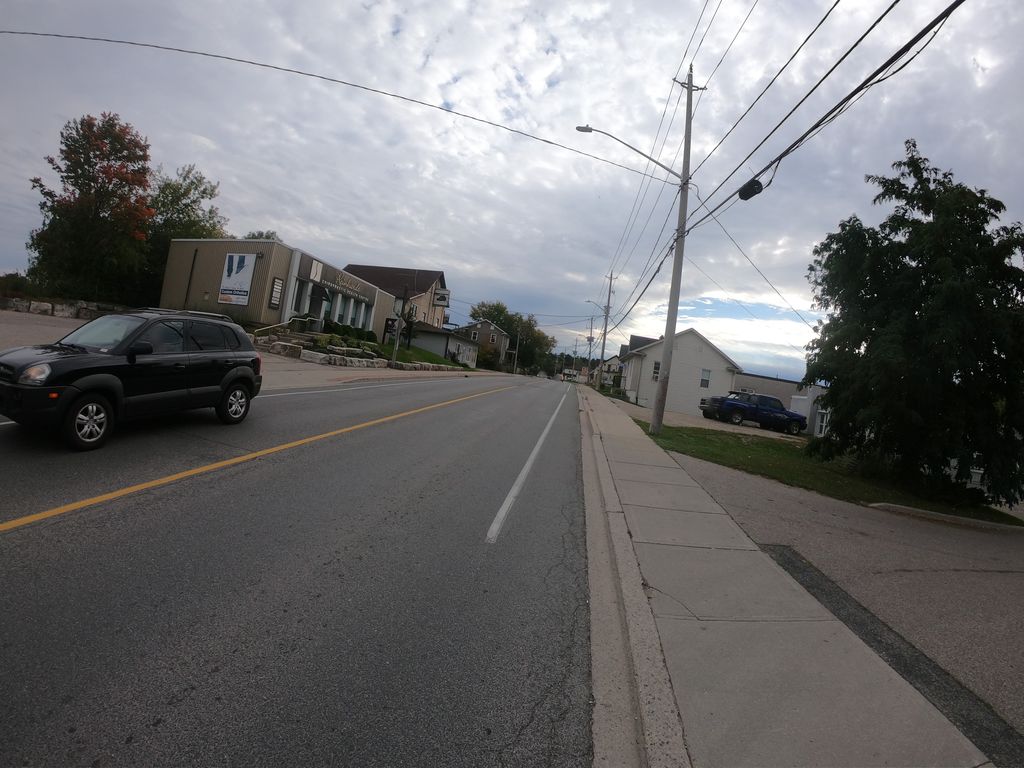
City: kitchener-waterloo